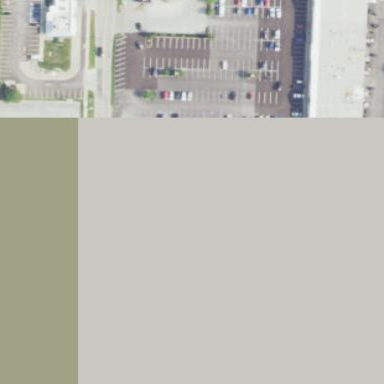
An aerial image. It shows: Tan retail building that is part of mall.